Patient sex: F
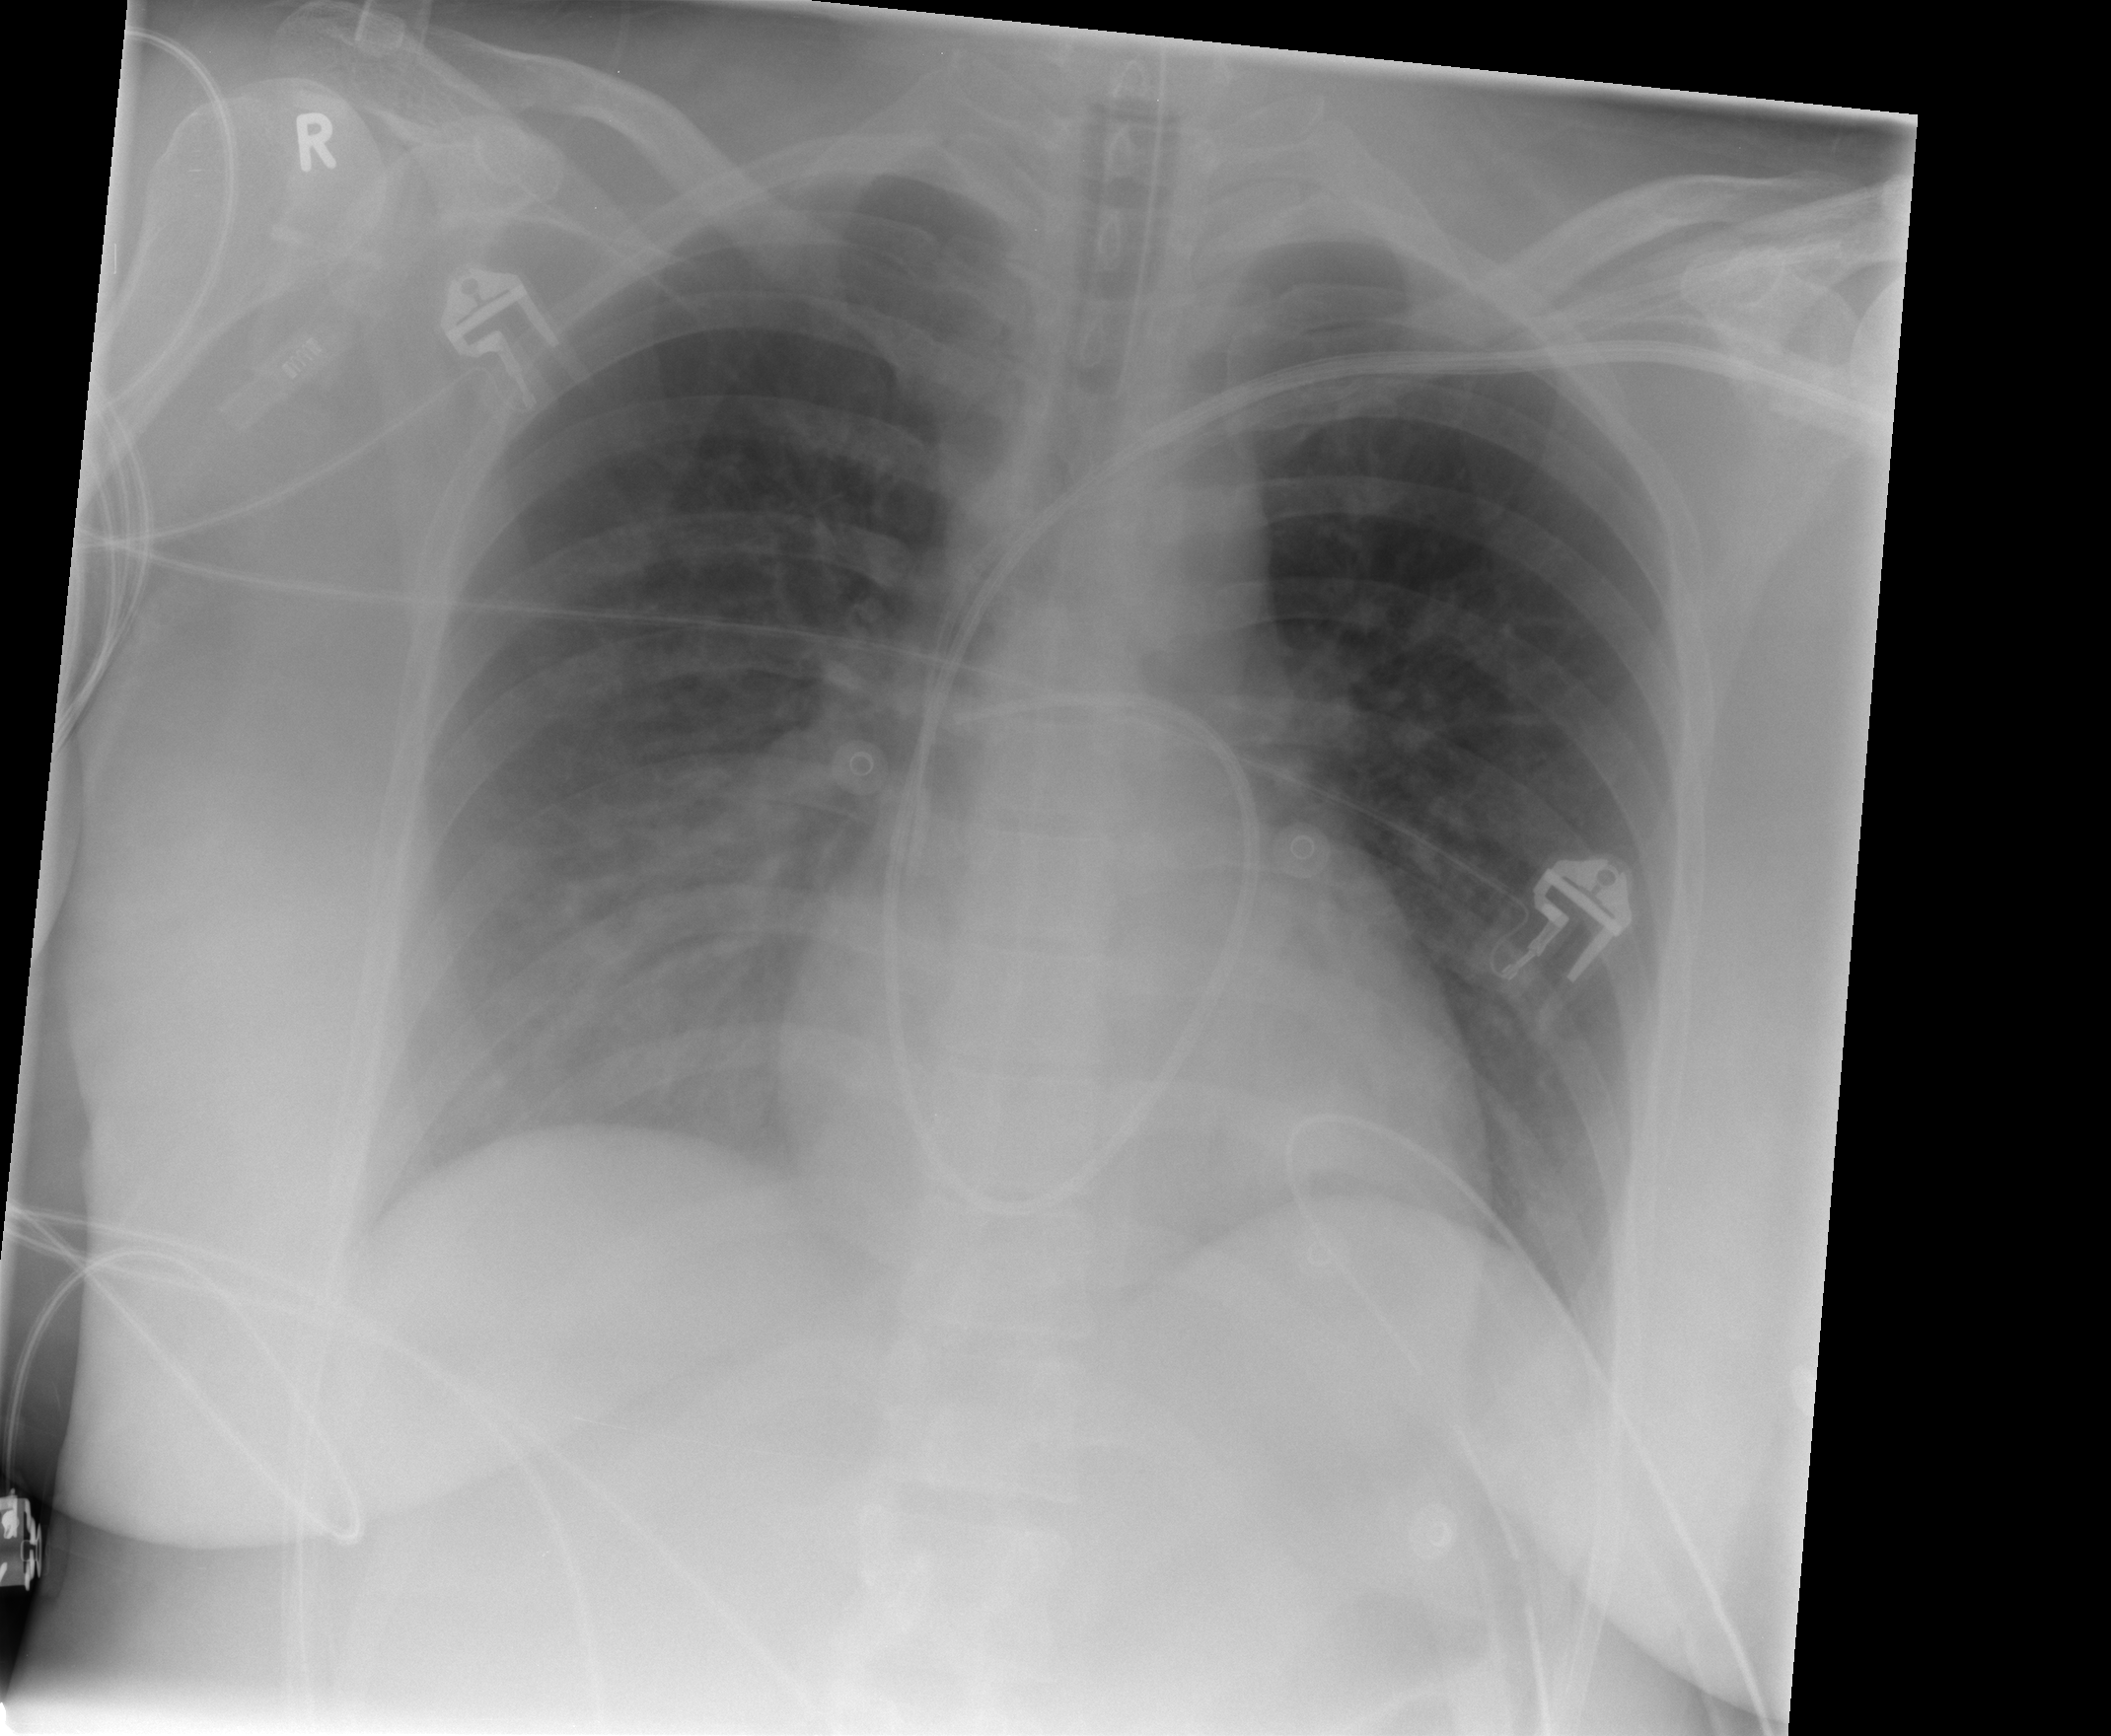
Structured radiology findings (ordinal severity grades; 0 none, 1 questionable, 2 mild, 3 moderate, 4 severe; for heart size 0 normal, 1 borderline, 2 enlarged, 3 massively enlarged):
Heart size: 0
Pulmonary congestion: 2
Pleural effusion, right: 0
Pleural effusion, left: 0
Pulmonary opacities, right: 2
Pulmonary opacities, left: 0
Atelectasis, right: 2
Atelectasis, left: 0